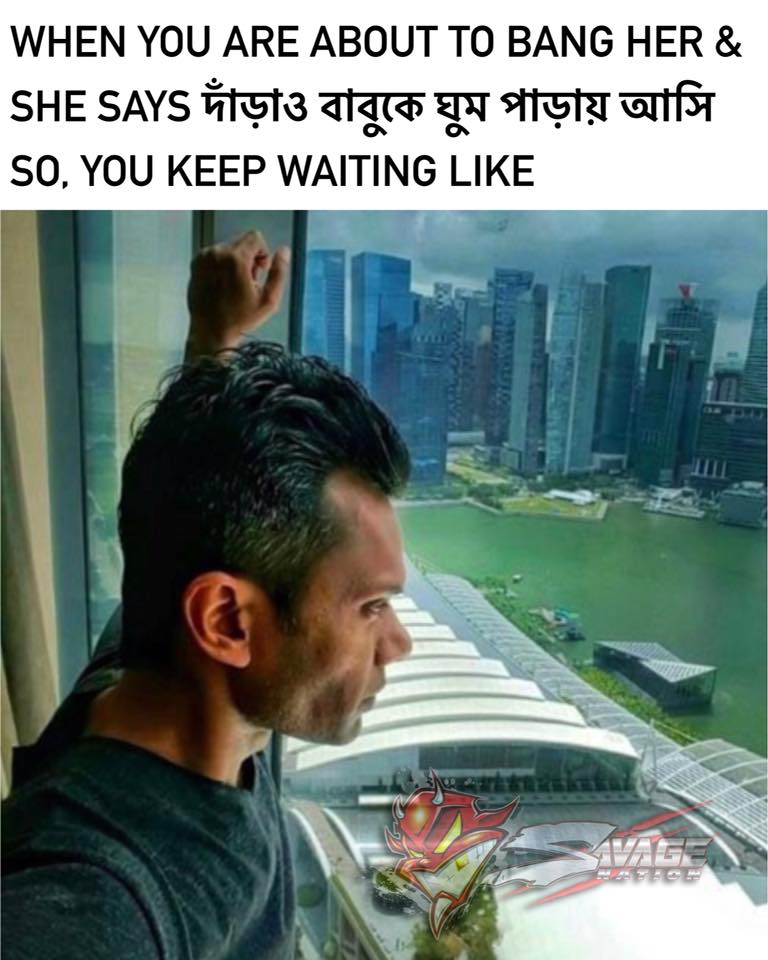
Caption: WHEN YOU ARE ABOUT TO BANG HER & SHE SAYS দাঁড়াও বাবুকে ঘুম পাড়ায় আসি    SO, YOU KEEP WAITING LIKE
Label: hate